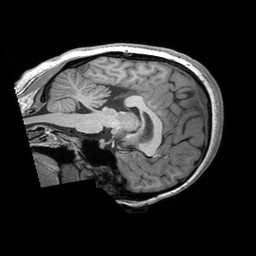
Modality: T1w
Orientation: sagittal
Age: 25
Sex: female
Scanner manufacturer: siemens
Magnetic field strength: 3 T
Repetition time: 2.53 s
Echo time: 0.00298 s